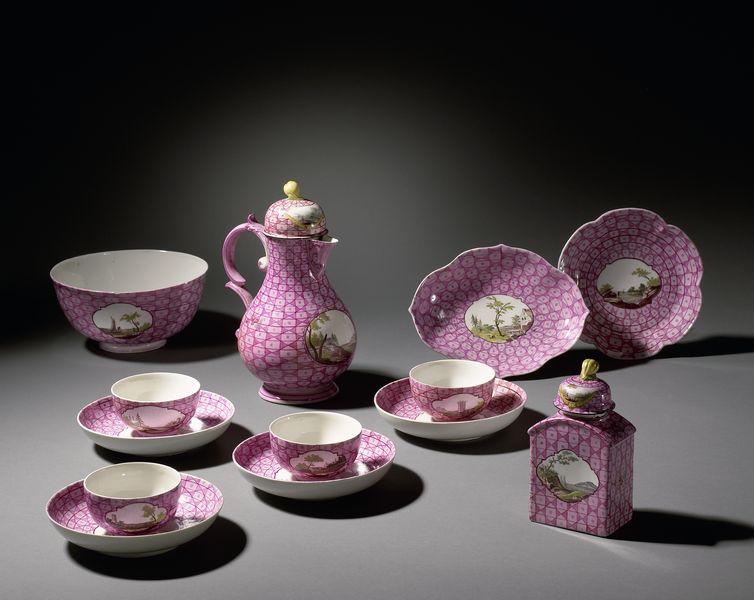
Titel: Delen van een koffie- en theeservies, met een veelkleurig landschap in een medaillon uitgespaard in een geometrisch patroon
Künstler: Weesper porseleinfabriek
Standort: Amsterdam
Institution: Rijksmuseum
Schlagwörter: ornate, white, gold, tea, pattern, pink, pot, house, nature, trees, drawing, shadow, illustration, glass, bright, party, pots, cup, cups, saucer, tea pot, china, dish, bone, porcelain, painted, collection, platter, dishes, coffee, vintage, tea kettle, set, plates, bowls, designed, tea set, platters, tea time